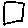
Label: square